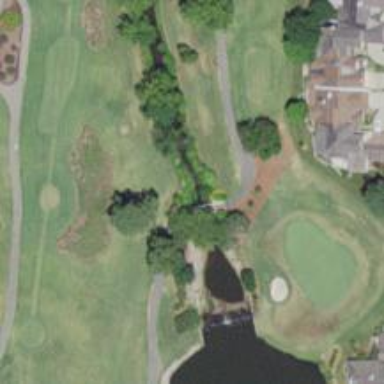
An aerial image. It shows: Path for both roads and golfers.